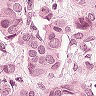
Metastatic tissue present: yes